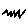
Label: zigzag